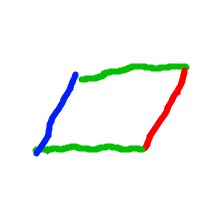
Shape: parallelogram